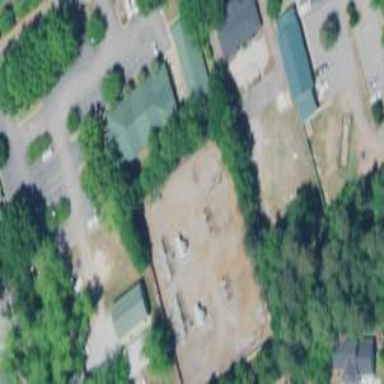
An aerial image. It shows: Distribution level power substation surrounded by fence.